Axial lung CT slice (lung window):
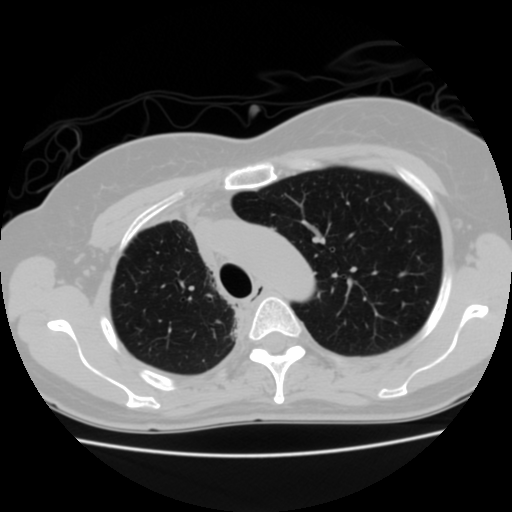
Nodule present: no